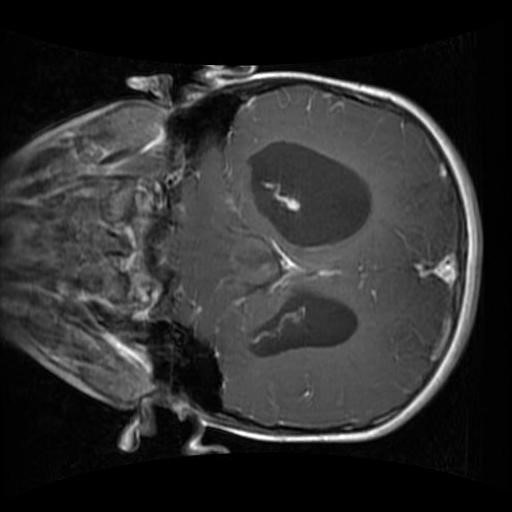
Label: brain_glioma